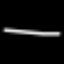
Label: line